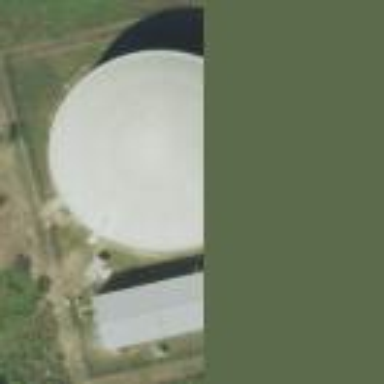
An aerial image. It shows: Water storage area.